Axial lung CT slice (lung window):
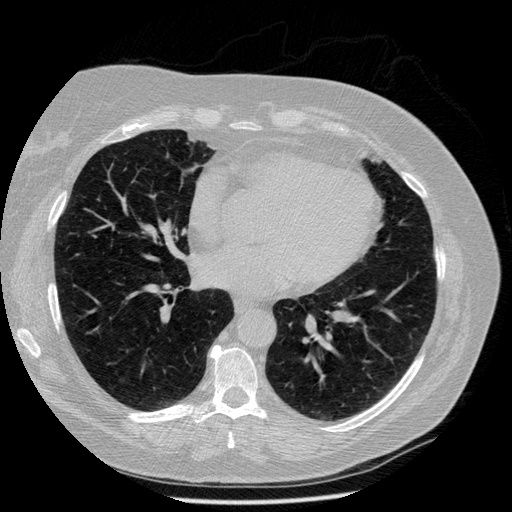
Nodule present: no